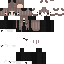
A female human skin with dark skin, wearing brown long hair dressed in a blue hoodie and black pants, featuring a closed mouth.